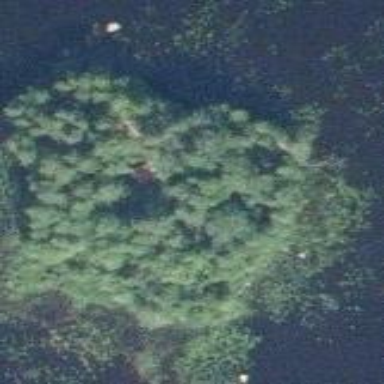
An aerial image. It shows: Islet covered with woodland.